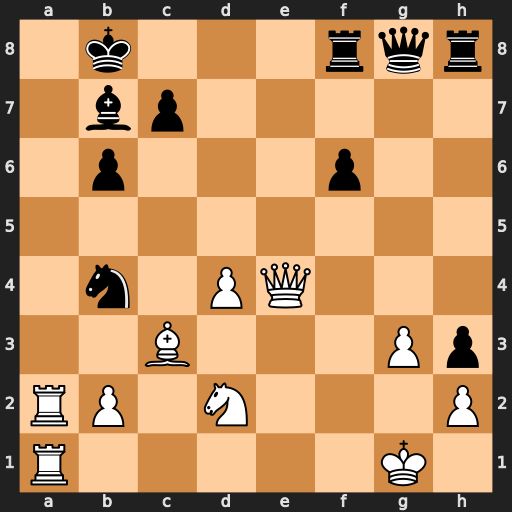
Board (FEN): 1k3rqr/1bp5/1p3p2/8/1n1PQ3/2B3Pp/RP1N3P/R5K1
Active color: w
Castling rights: -
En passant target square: -
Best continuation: Ra8+ Bxa8 Qxa8#